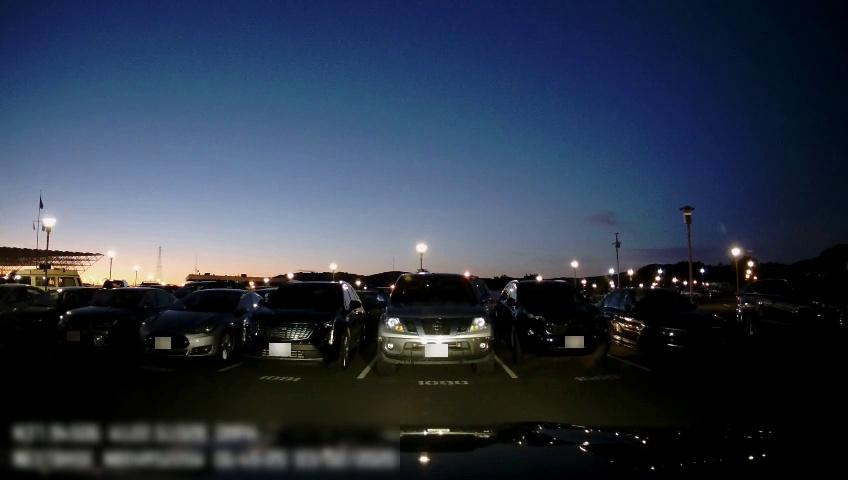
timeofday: Night
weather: Other
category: Drivable Space
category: Vehicles | SUV
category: Vehicles | Car
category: Vehicles | SUV
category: Vehicles | Truck
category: Vehicles | SUV
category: Vehicles | Car
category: Vehicles | Car
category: Vehicles | Car
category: Vehicles | Car
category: Vehicles | Other LV
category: Vehicles | SUV